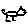
Label: cat